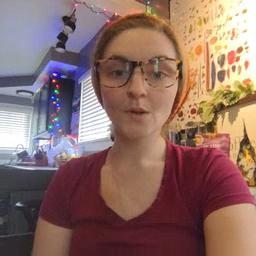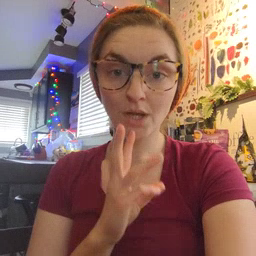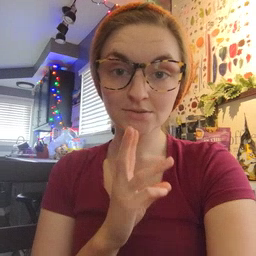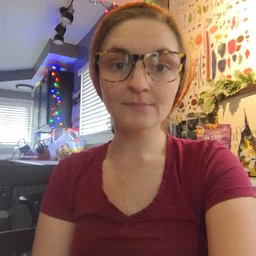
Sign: water